Question: How can I crop the image so that only the text is included in the image using OpenCV?

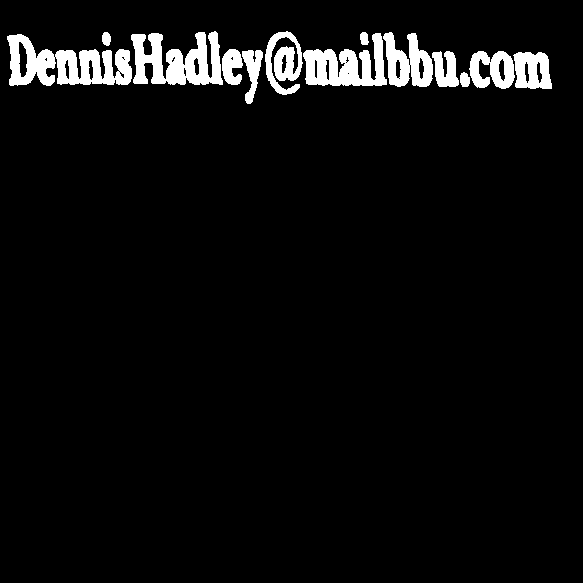
Answer: 1. Dilating the image in in the vertical and horizontal direction
2. Finding the bounding rectangle
3. Cropping the image
---
'''
# reading the input image in grayscale image
image = cv2.imread('image2.png',cv2.IMREAD_GRAYSCALE)
image /= 255
if image is None:
print 'Can not find/read the image data'
# Defining ver and hor kernel
N = 5
kernel = np.zeros((N,N), dtype=np.uint8)
kernel[2,:] = 1
dilated_image = cv2.dilate(image, kernel, iterations=2)
kernel = np.zeros((N,N), dtype=np.uint8)
kernel[:,2] = 1
dilated_image = cv2.dilate(dilated_image, kernel, iterations=2)
image *= 255
# finding contours in the dilated image
contours,a = cv2.findContours(dilated_image,cv2.RETR_TREE, cv2.CHAIN_APPROX_SIMPLE)
# finding bounding rectangle using contours data points
rect = cv2.boundingRect(contours[0])
pt1 = (rect[0],rect[1])
pt2 = (rect[0]+rect[2],rect[1]+rect[3])
cv2.rectangle(image,pt1,pt2,(100,100,100),thickness=2)
# extracting the rectangle
text = image[rect[1]:rect[1]+rect[3],rect[0]:rect[0]+rect[2]]
plt.subplot(1,2,1), plt.imshow(image,'gray')
plt.subplot(1,2,2), plt.imshow(text,'gray')
plt.show()
'''
---